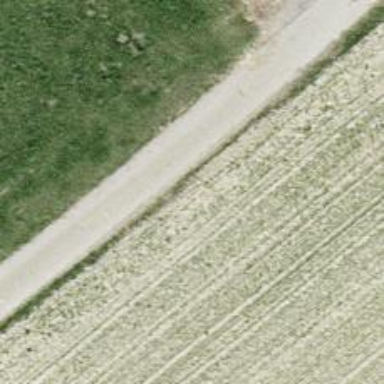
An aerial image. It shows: Well-maintained track road of grade 1.